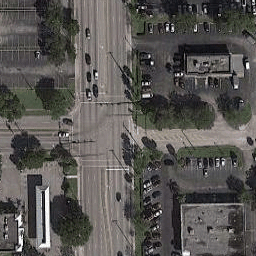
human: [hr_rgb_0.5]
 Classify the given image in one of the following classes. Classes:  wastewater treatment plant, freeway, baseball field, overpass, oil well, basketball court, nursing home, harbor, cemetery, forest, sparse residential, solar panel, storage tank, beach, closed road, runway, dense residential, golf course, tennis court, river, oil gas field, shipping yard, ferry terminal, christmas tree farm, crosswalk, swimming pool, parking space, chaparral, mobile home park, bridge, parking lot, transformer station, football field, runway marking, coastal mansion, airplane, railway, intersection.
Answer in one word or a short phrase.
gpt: intersection